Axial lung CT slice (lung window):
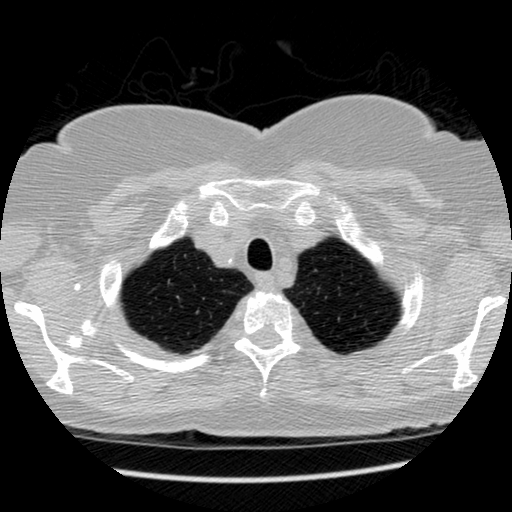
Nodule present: no